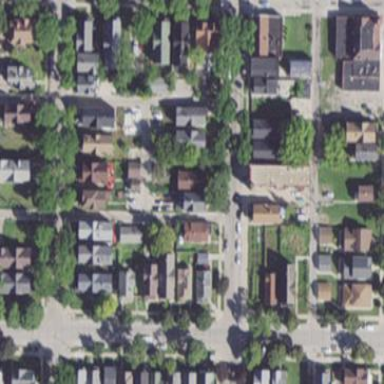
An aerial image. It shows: Sidewalk.